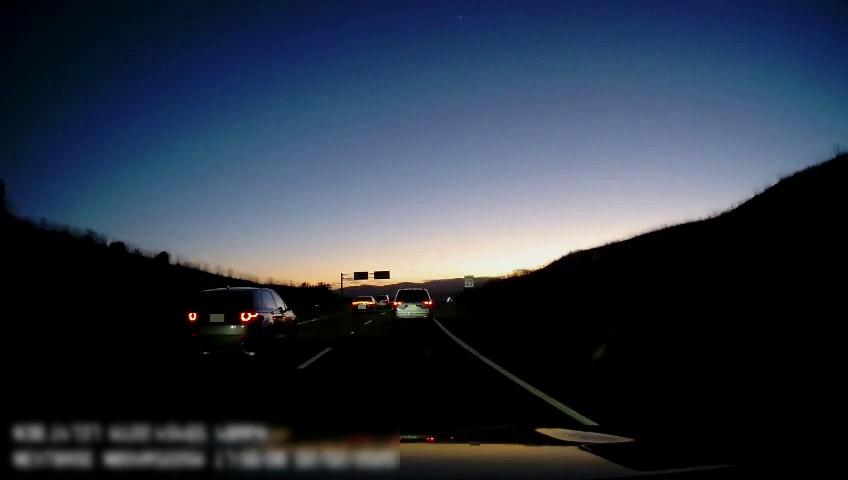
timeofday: Dusk/Dawn/Twilight
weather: Sunny
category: Drivable Space
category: Vehicles | Car
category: Vehicles | SUV
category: Vehicles | SUV
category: Vehicles | Car
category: Lanes | Alternate Lane
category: Lanes | Current Lane
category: Lanes | Current Lane
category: Traffic | Signs